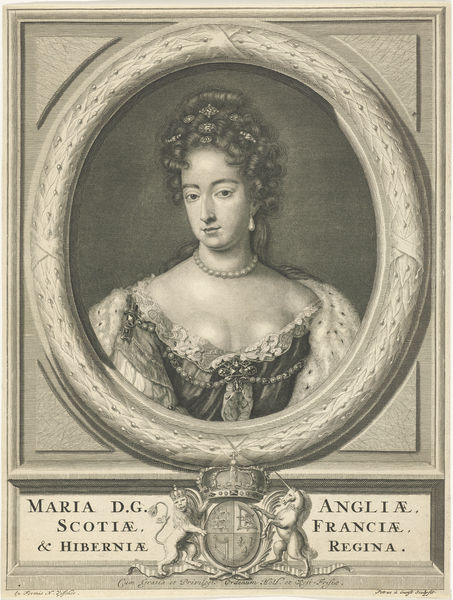
Titel: Portret van koningin Maria II Stuart
Künstler: Pieter van Gunst
Standort: Amsterdam
Institution: Rijksmuseum
Schlagwörter: brust, busen, frankreich, frau, kleid, ohrring, schmuck, zeichnung, barock, hermelin, spitze, bild, bildnis, portrait, porträt, haare, brosche, dekollte, edelsteine, england, locken, perlen, potrait, oval, spanien, schrift, kette, büste, perlenkette, druck, stich, lockig, text, kranz, wappen, korsett, königin, maria, maria stuart, schottland, latein, geschmeide, gelockt, haae, zobel, theresia, gräfin, theresa, schotte, iberia, hermelien, komtess, komtesse